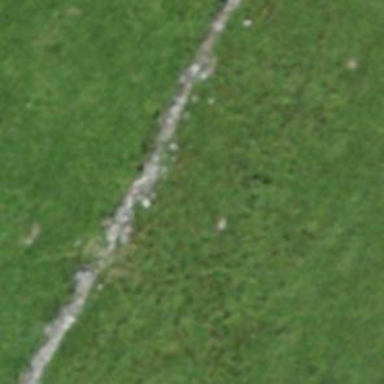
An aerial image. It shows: Wall made of dry stone.